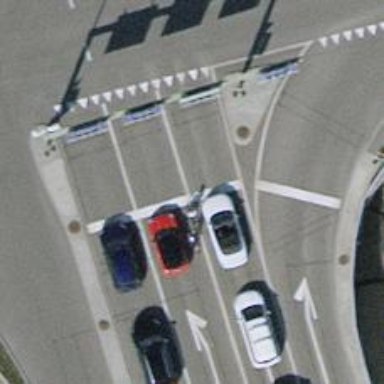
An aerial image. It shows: Road with traffic signals.